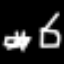
Label: square